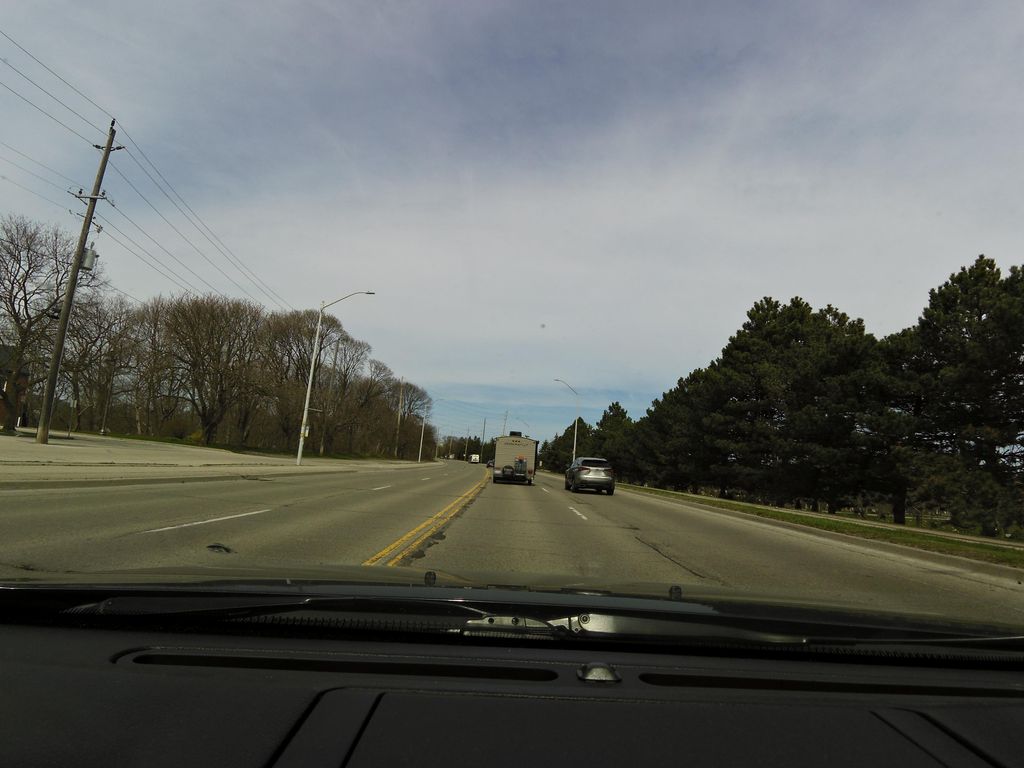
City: hamilton